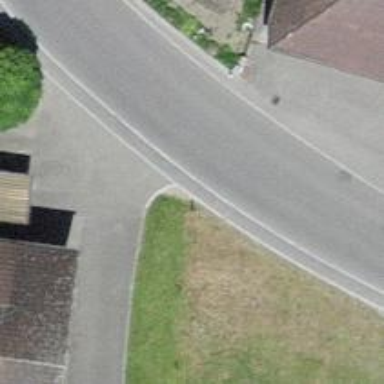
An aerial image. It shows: Tertiary road with asphalt surface.